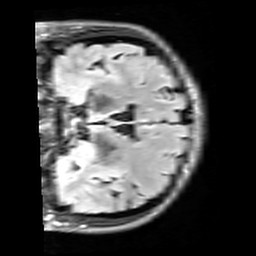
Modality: FLAIR
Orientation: coronal
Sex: female
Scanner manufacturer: siemens
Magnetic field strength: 3 T
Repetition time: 10 s
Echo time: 0.09 s